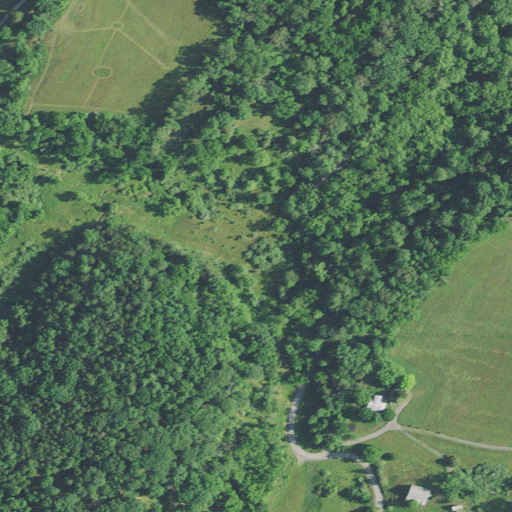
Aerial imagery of valley in West Virginia named Frog Hollow containing deciduous forest, pasture, mixed forest, open development, evergreen forest, and low intensity development